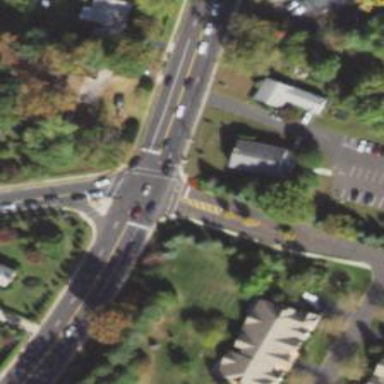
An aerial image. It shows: Marked crossing on the road.